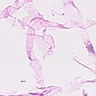
Metastatic tissue present: no